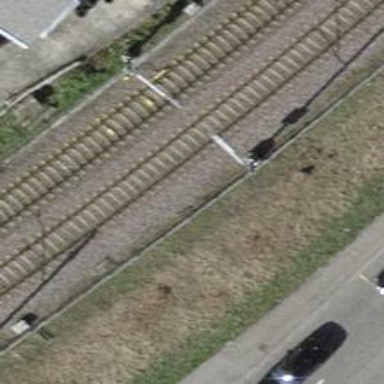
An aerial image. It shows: Railway milestone with catenary mast.